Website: walmart
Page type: customer-info-address
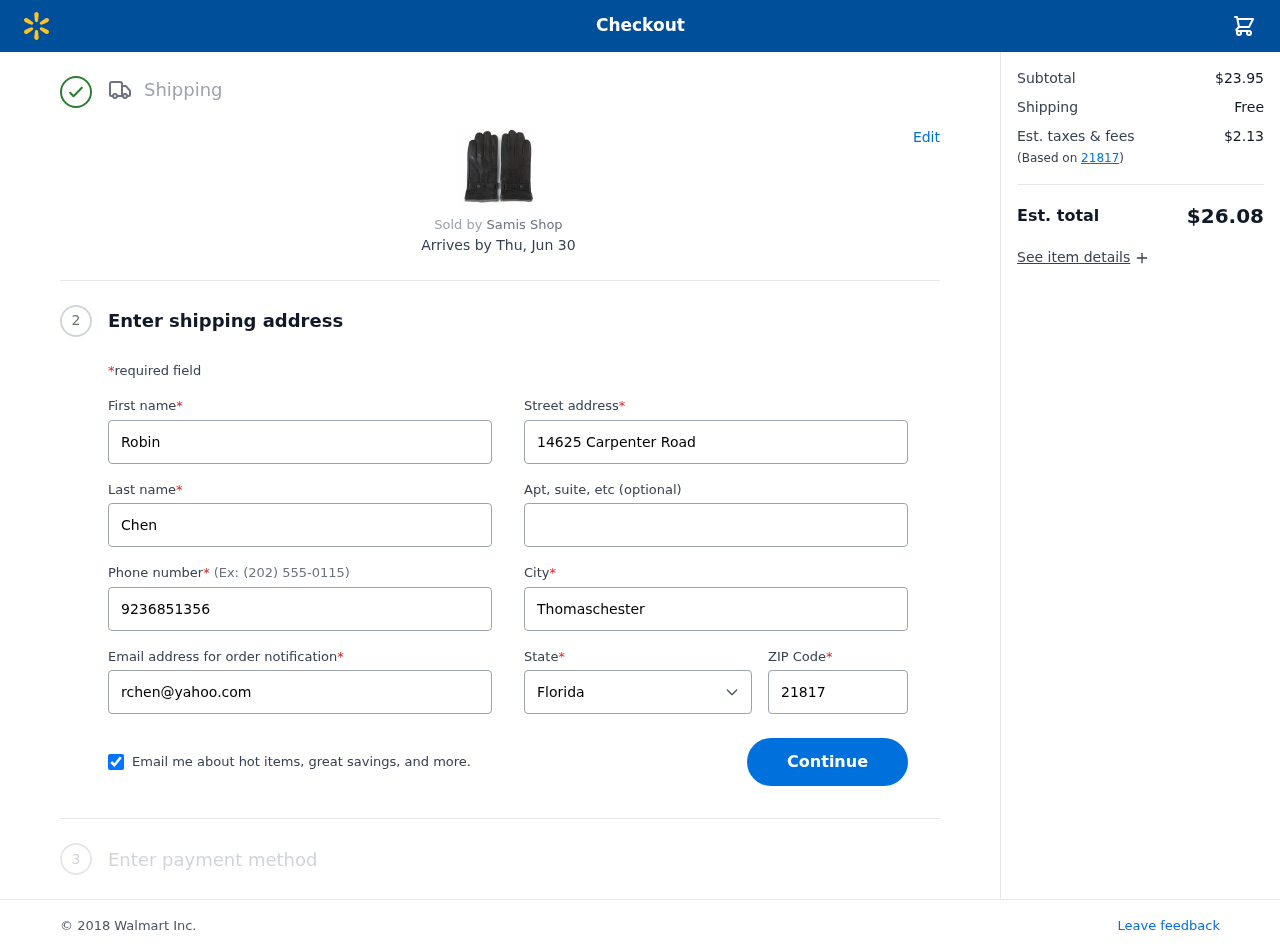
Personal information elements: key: PII_CITY
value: Thomaschester
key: PII_EMAIL
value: rchen@yahoo.com
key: PII_FIRSTNAME
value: Robin
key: PII_LASTNAME
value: Chen
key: PII_PHONE
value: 9236851356
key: PII_POSTCODE
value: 21817
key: PII_STATE
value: Florida
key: PII_STREET
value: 14625 Carpenter Road
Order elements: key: ORDER_DELIVERY_DATE
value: Thu, Jun 30
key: ORDER_SUBTOTAL
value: $23.95
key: ORDER_SHIPPING_COST
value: Free
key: ORDER_TAX
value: $2.13
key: ORDER_TOTAL
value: $26.08